Question: I have just moved to xcode4 and boy am i confused! :)
For one, in the screenshot, you could see the localizable strings, a couple of the file names changed to "null", i am wondering why and if it would effect the final product?
And also, i could'nt figure out for the life of me, how do i add another localization. Previously in xcode3.x i had to right click on "Localizable Strings" and add a language, where do i do it now?

Update: I have found where to add locations, but again, previously i was able to type a language the way i wanted, for instance, i want to add spanish, i could do that by just adding a language with name spanish, but now i am forced to choose from a predefined list of languages. And also, the ((null)) bugs me
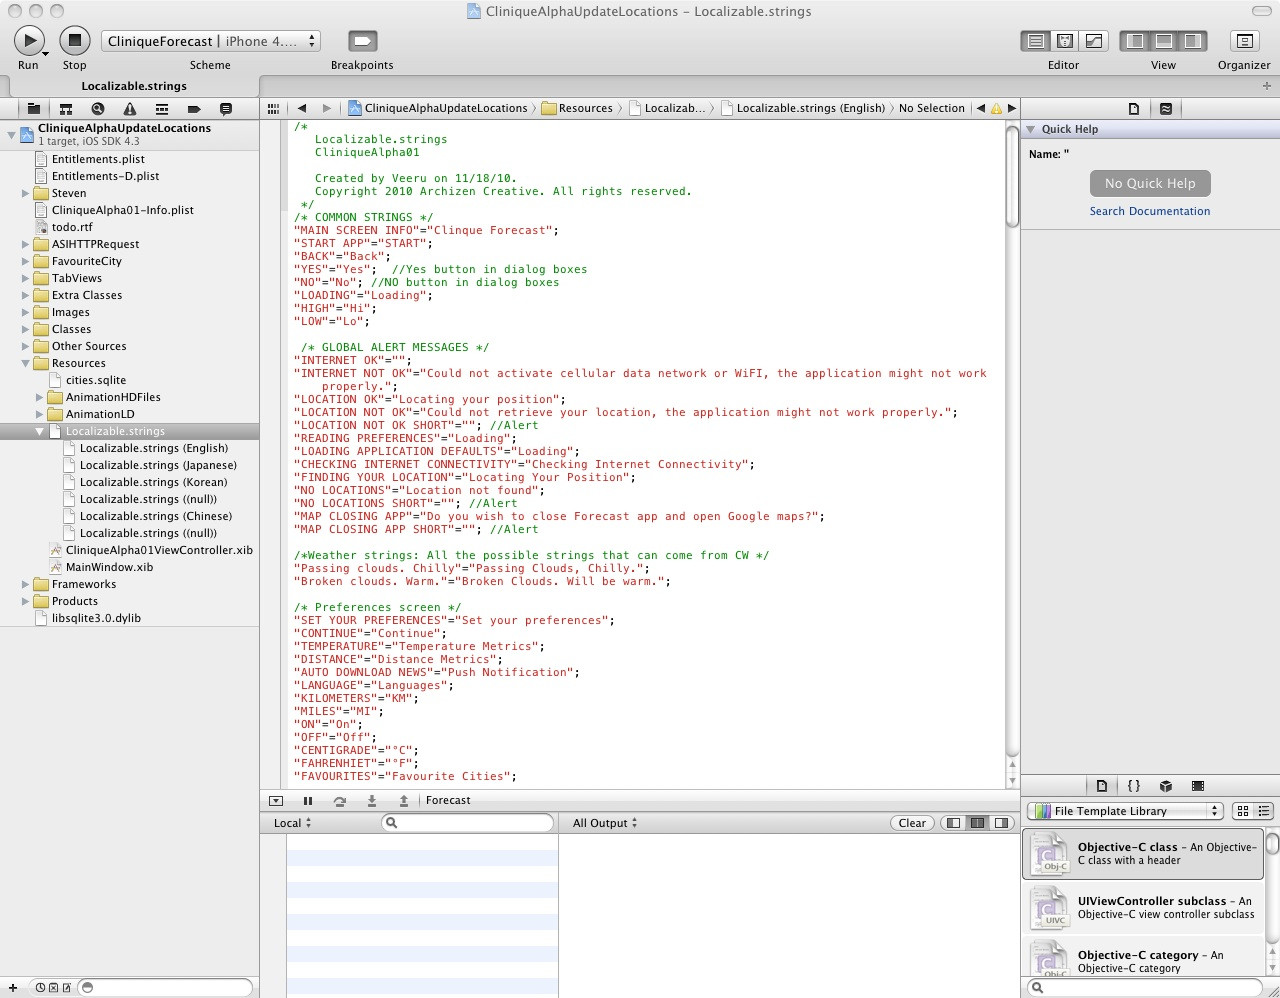
Answer: The languages will be read from NSGlobalDomain's AppleLanguages. Try to add your own identifier to that list.
'''
% defaults read NSGlobalDomain AppleLanguages
("en_GB", en, fr, de, ...)
% defaults write NSGlobalDomain AppleLanguages "(HongKong, "en_GB", en, fr, de, ...)"
% defaults read NSGlobalDomain AppleLanguages
(HongKong, "en_GB", en, fr, de, ...)
'''